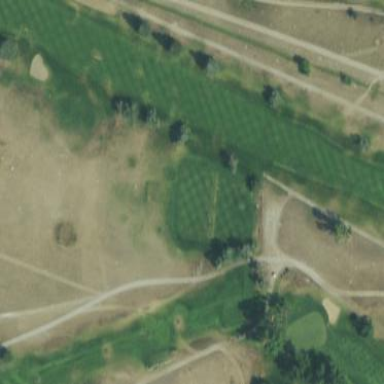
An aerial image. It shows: Golf fairway surrounded by grass.